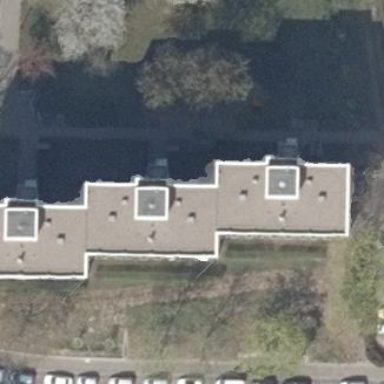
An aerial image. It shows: Apartment building with flat roof.